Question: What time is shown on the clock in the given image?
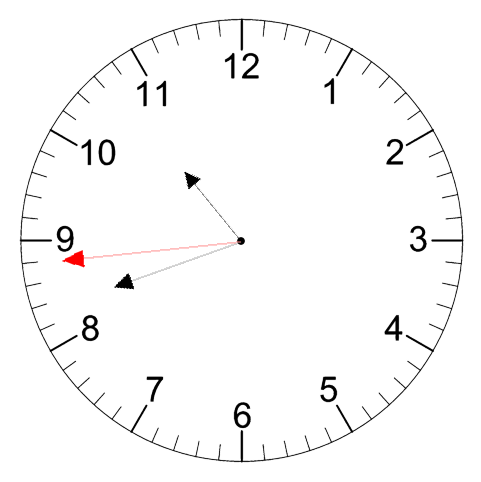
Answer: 10:41:44